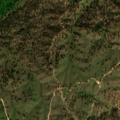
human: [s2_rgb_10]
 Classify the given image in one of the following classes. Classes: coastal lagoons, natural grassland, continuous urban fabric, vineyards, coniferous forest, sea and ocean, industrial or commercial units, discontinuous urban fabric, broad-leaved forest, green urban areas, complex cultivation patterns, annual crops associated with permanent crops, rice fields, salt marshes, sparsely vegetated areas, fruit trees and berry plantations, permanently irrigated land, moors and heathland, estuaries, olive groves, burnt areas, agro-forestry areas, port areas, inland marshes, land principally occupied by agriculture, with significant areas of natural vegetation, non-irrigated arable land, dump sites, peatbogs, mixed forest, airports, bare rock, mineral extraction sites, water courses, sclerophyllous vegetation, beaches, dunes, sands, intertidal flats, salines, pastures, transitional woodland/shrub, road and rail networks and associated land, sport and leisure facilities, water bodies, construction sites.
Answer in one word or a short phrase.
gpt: pastures, agro-forestry areas